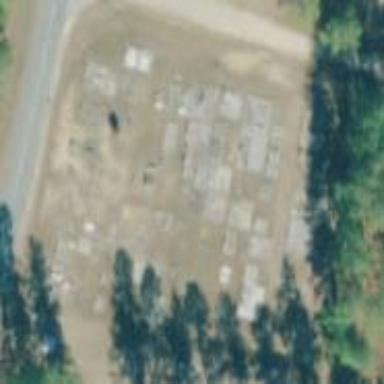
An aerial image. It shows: Graveyard.